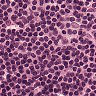
Metastatic tissue present: no